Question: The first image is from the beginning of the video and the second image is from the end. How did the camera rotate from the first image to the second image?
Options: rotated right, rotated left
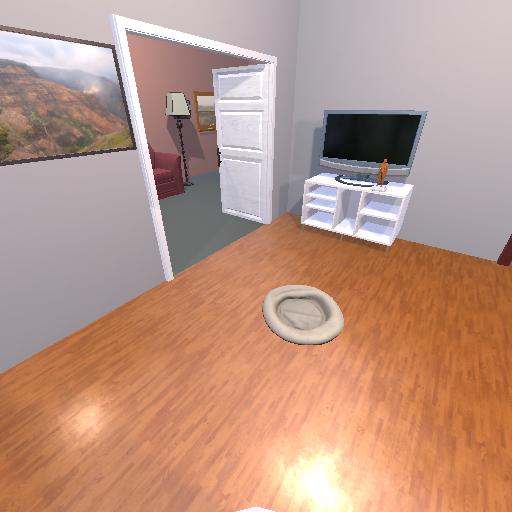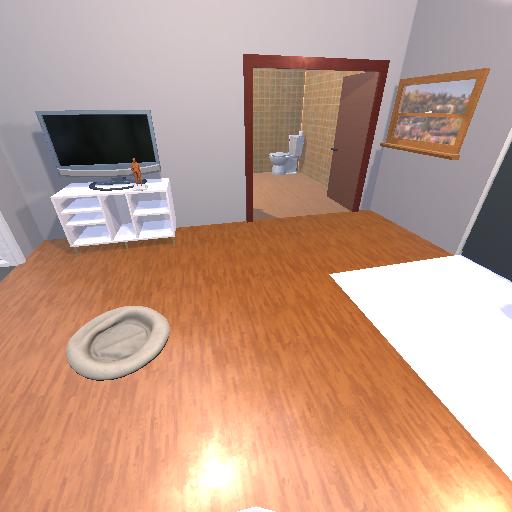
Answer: rotated right